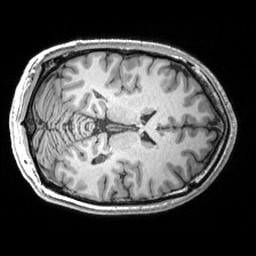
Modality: T1w
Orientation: axial
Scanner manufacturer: siemens
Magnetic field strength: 3 T
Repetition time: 2.53 s
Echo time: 0.00299 s